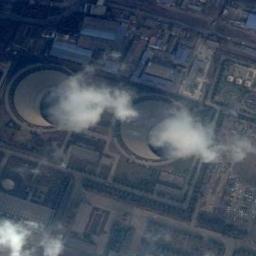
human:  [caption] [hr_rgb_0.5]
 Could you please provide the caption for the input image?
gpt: In the thermal power station there are neatly planned factories and good greening, and two cooling towers are steaming .

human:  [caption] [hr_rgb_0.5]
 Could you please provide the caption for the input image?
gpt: The thermal power station is next to some buildings and trees with white mist above .

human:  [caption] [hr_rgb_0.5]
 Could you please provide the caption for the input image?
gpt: Many buildings of different shapes and sizes are beside the thermal power station .

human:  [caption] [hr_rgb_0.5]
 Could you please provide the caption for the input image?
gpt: Two thermal power stations are spurting smoke .

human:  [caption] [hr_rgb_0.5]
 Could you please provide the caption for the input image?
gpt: There are two chimneys on the thermal power station .